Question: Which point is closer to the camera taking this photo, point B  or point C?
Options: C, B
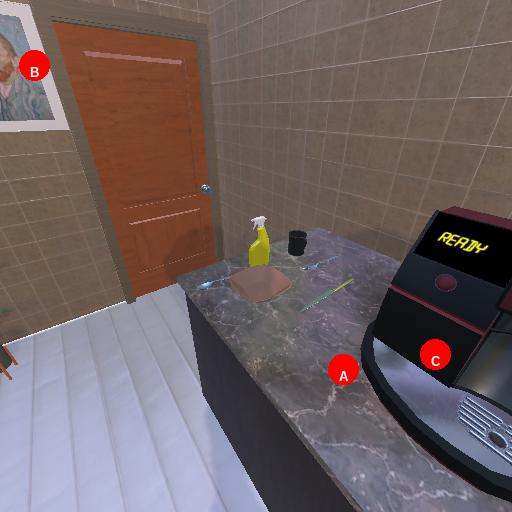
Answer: C